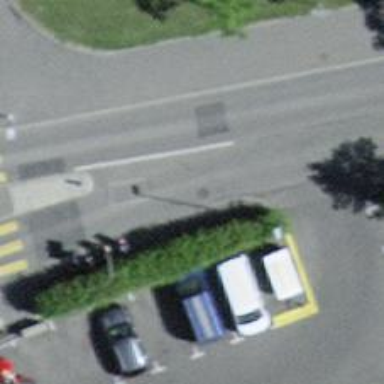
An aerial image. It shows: Post box.